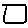
Label: square